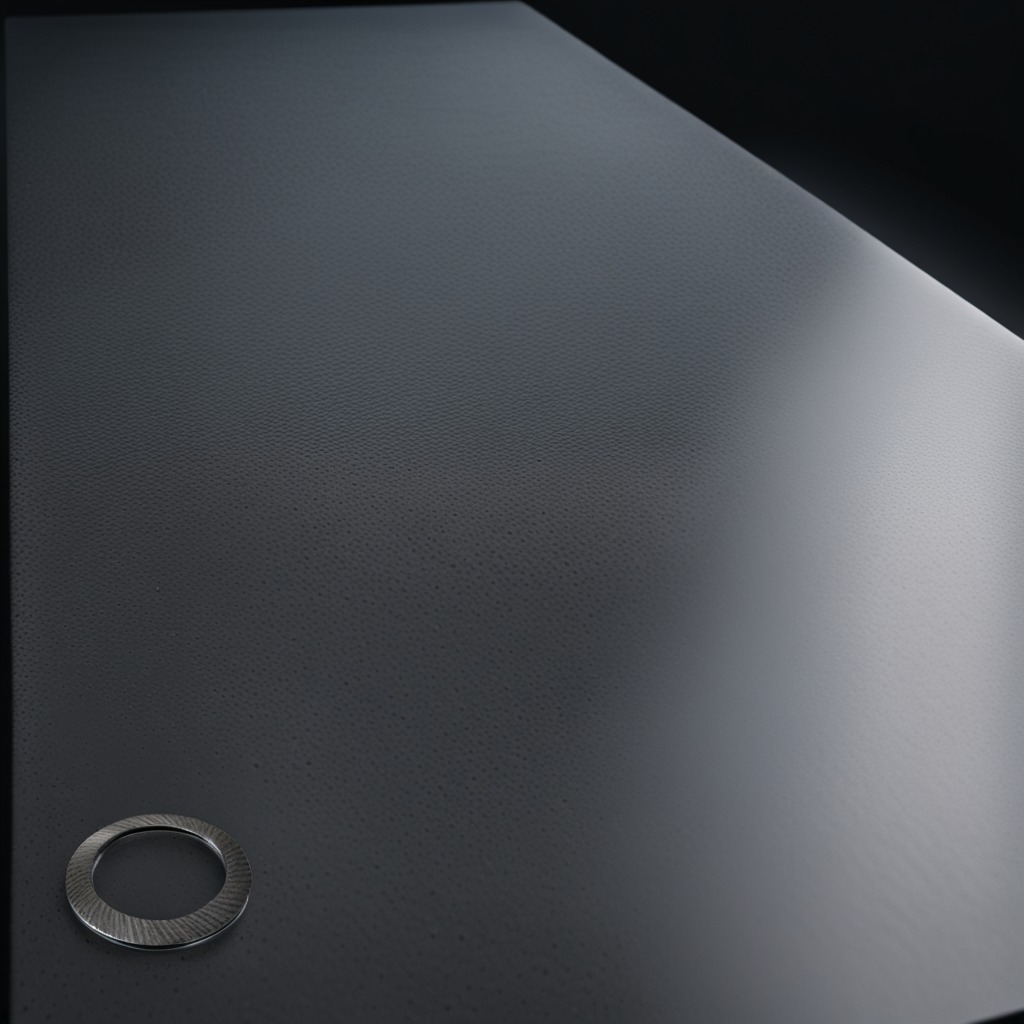
A flat metal washer lying on the clean granite table inside a workshop at night dim ambient light soft shadows worn but